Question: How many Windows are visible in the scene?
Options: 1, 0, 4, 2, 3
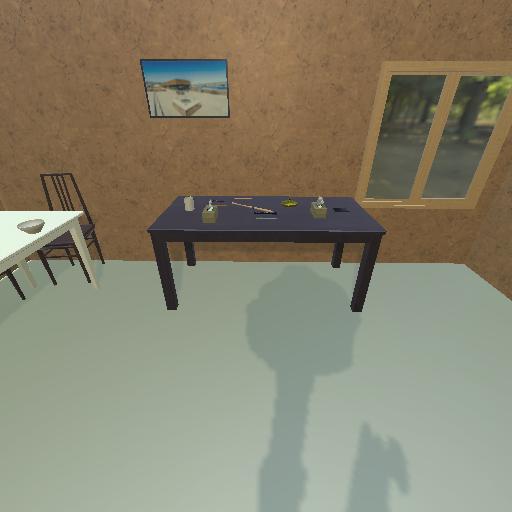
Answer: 1